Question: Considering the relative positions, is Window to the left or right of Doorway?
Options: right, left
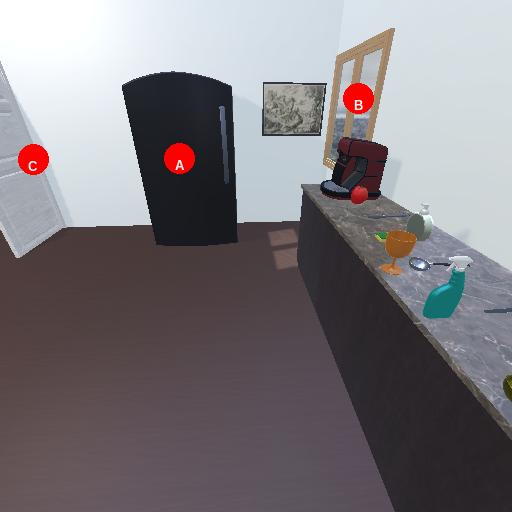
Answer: right